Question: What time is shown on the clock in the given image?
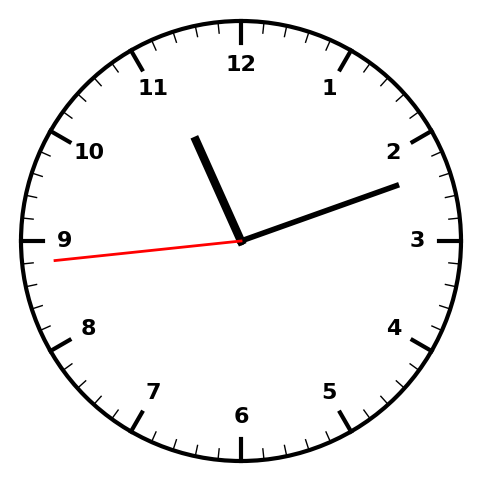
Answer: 11:11:44